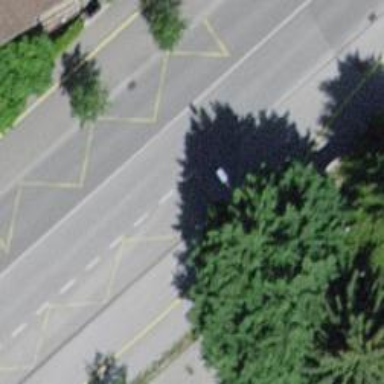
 serving as platform for public transportation."